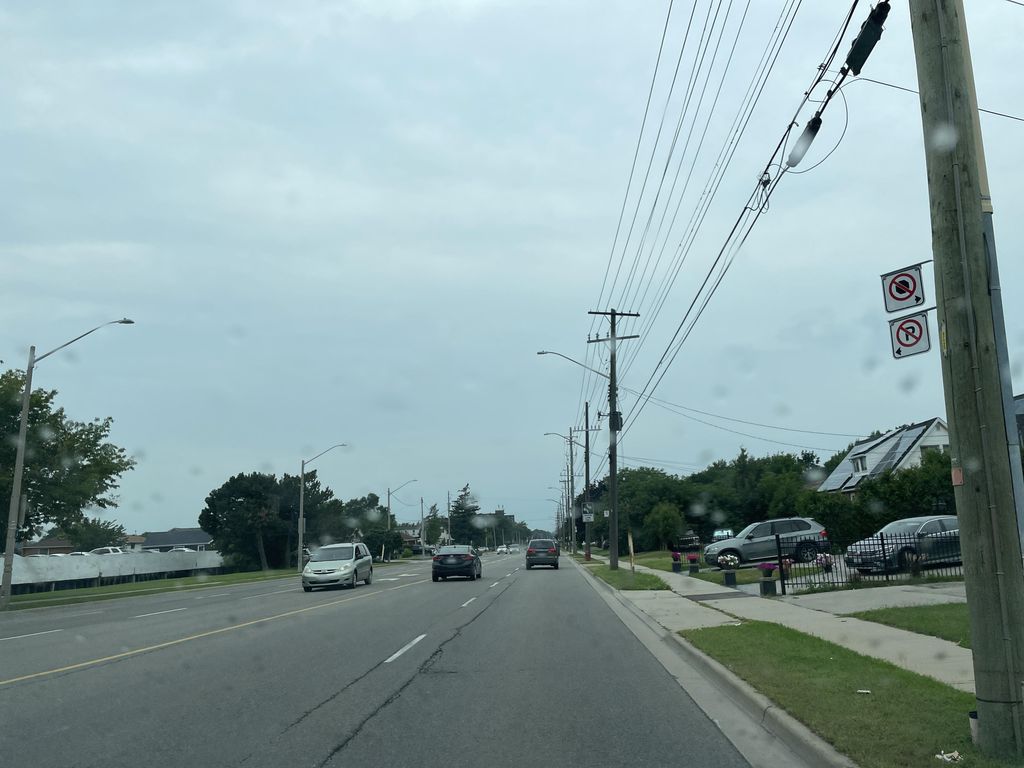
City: hamilton